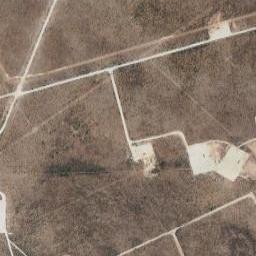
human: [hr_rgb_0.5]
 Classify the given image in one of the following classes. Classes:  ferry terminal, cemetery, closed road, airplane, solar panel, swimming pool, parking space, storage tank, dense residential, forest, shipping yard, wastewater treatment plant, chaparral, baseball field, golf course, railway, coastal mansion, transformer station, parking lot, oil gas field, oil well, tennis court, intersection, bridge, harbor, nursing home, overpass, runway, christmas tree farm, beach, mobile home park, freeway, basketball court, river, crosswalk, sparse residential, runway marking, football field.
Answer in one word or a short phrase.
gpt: oil gas field